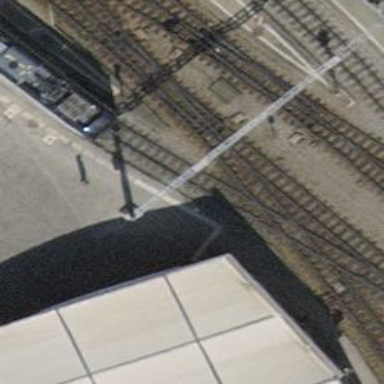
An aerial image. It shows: Narrow-gauge railway siding with electrified contact lines. It consists of one track.